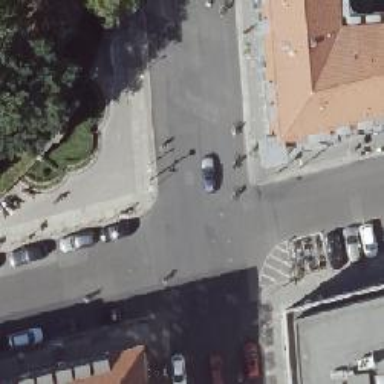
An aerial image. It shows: Tertiary road with asphalt surface. There are separate sidewalks on both sides.